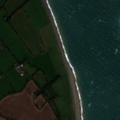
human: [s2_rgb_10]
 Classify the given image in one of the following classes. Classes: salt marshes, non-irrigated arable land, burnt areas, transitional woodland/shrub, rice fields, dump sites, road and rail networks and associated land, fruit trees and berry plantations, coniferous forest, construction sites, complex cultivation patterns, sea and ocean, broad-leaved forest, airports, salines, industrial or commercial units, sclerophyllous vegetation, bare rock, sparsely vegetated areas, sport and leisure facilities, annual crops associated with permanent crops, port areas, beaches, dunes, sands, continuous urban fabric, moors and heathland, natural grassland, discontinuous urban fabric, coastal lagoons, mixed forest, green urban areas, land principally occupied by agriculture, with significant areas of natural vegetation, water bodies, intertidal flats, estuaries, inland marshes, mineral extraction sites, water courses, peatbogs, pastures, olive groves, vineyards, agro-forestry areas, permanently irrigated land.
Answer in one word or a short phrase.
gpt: sport and leisure facilities, non-irrigated arable land, pastures, sea and ocean